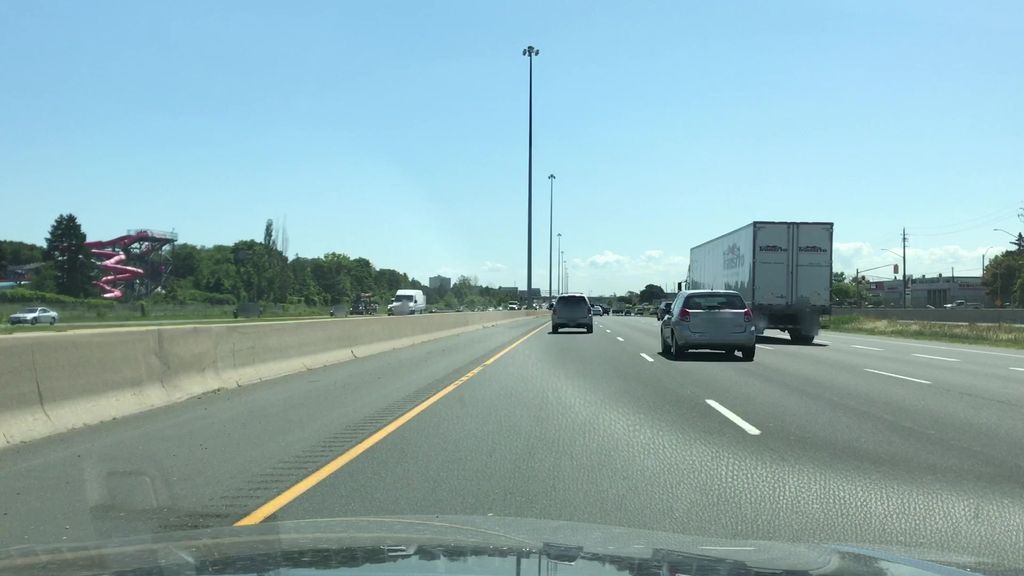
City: hamilton